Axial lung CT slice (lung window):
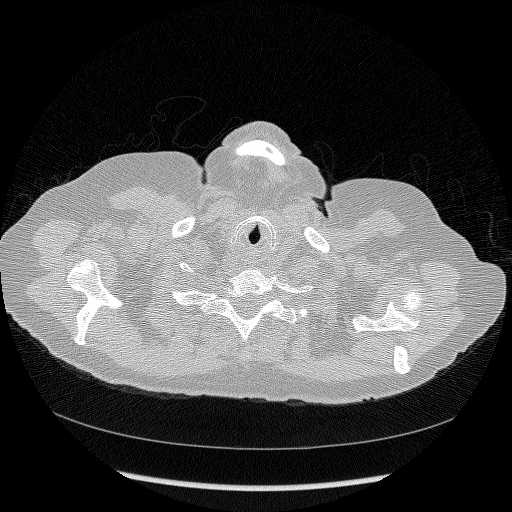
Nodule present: no